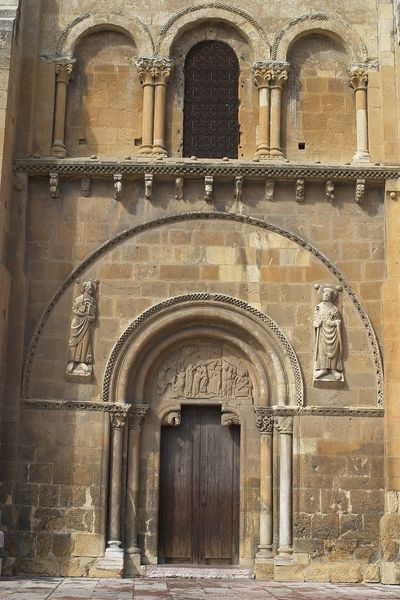
Titel: Südliche Querhausfassade mit Puerta del Perdón
Institution: Spanien, Leon, San Isidoro
Schlagwörter: gelb, braun, fenster, holz, säule, säulen, tür, weiss, gebäude, weg, architektur, stein, kirche, figur, gotik, statue, relief, bogen, italien, mauer, figuren, rundbogen, vorsprung, stufe, tor, foto, bögen, eingang, dom, kathedrale, portal, sims, doppelsäulen, gesims, pforte, statuen, sandstein, antik, mittelalter, konsole, heilige, absatz, kapitel, holztür, korintisch, tympanon, romanisch, heilge, kirchentür, meißeln